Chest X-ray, PA view. Patient: 38 years old, sex F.
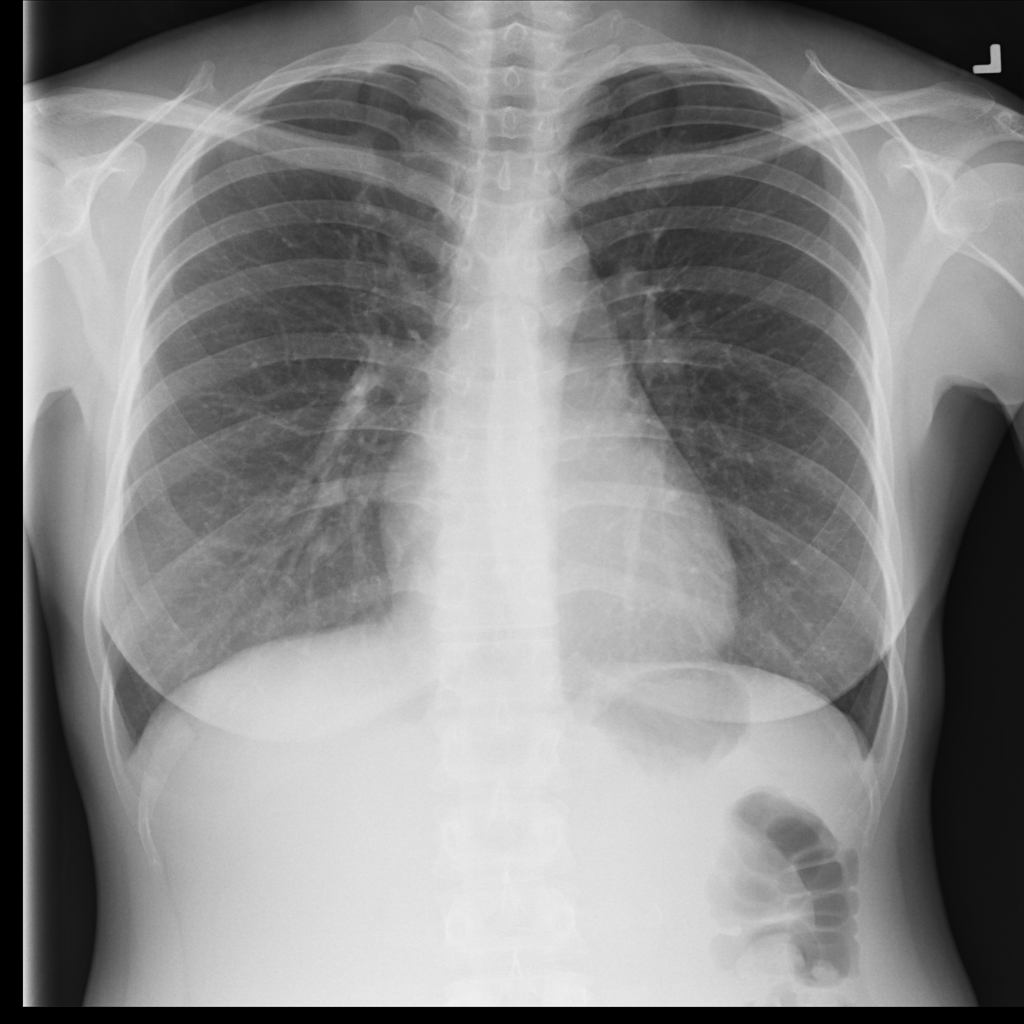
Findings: Nodule